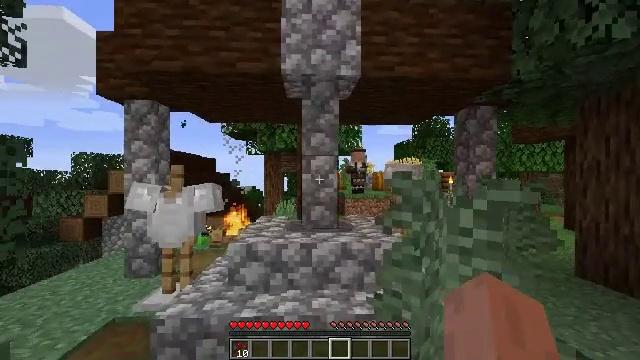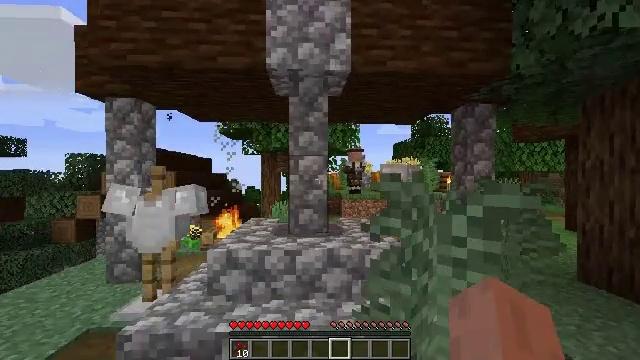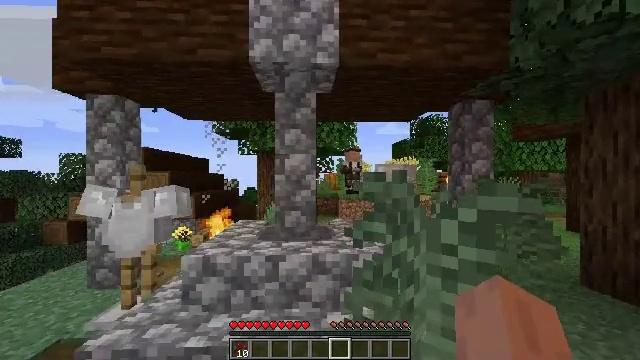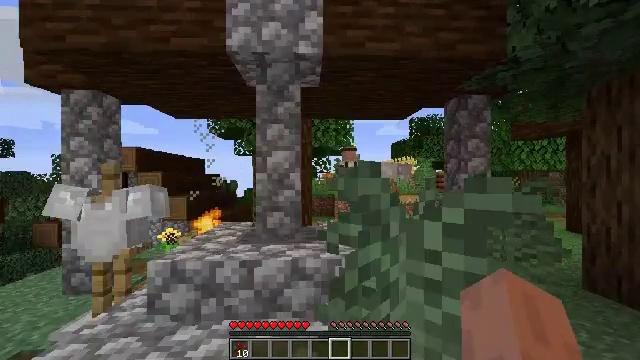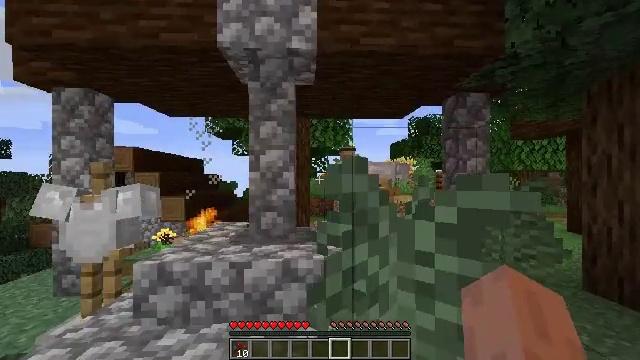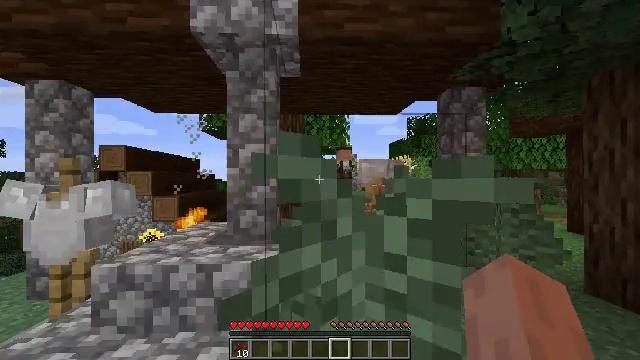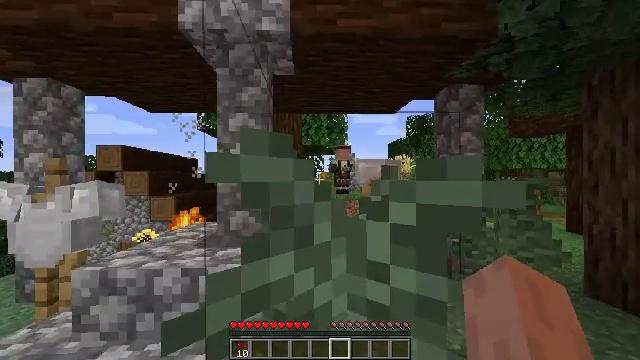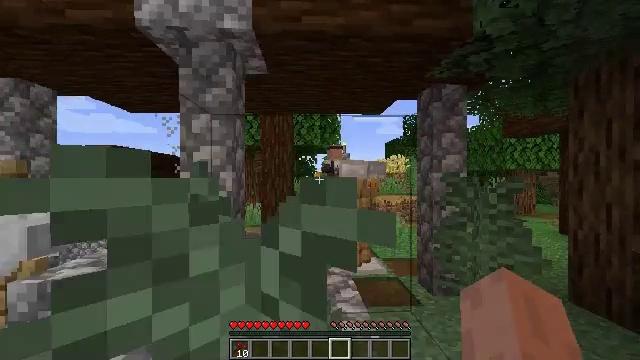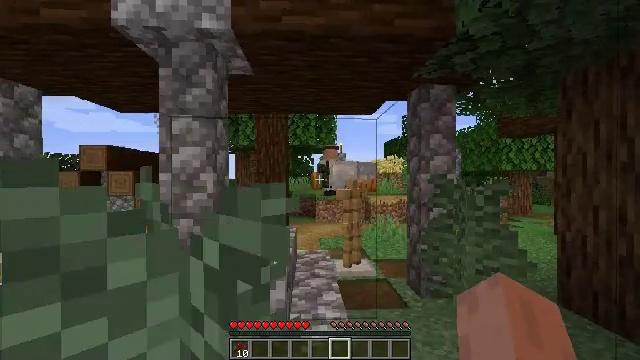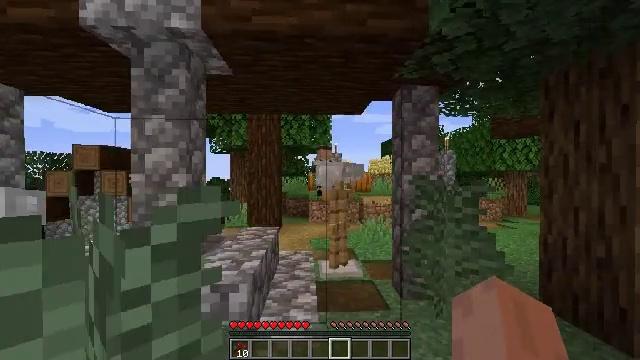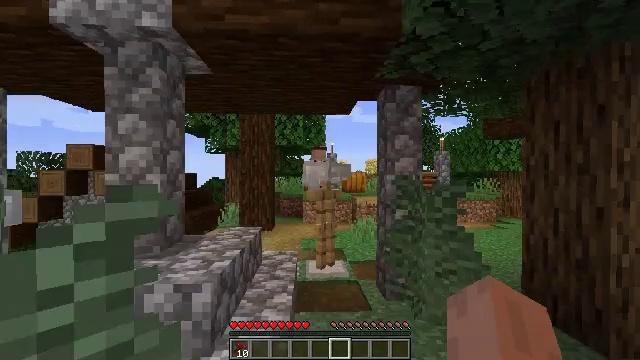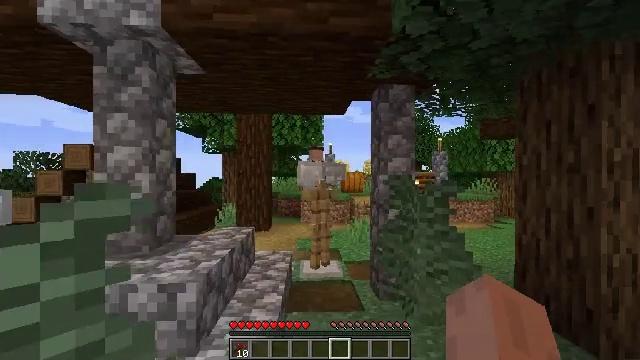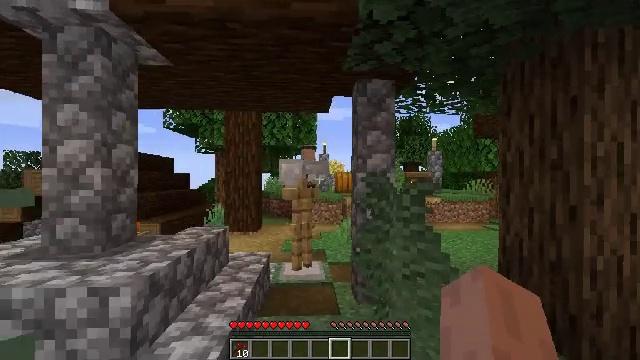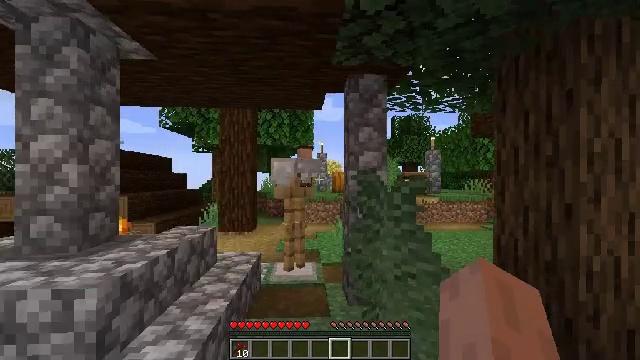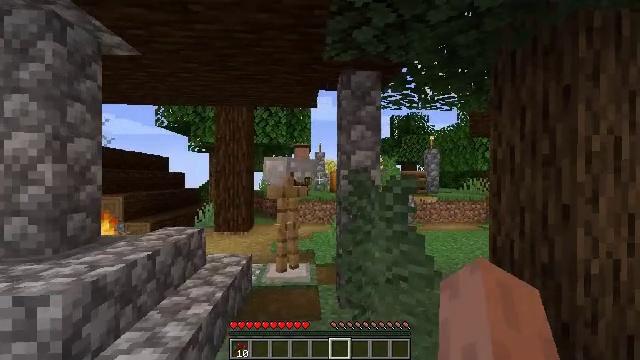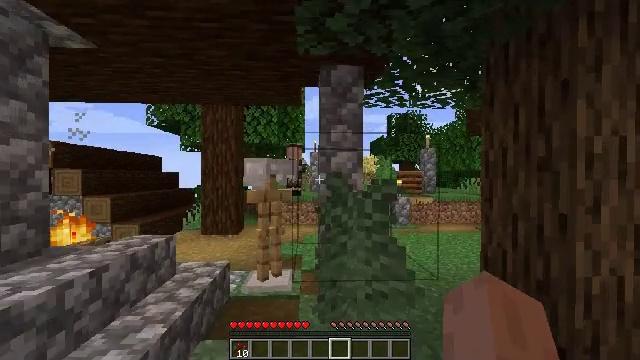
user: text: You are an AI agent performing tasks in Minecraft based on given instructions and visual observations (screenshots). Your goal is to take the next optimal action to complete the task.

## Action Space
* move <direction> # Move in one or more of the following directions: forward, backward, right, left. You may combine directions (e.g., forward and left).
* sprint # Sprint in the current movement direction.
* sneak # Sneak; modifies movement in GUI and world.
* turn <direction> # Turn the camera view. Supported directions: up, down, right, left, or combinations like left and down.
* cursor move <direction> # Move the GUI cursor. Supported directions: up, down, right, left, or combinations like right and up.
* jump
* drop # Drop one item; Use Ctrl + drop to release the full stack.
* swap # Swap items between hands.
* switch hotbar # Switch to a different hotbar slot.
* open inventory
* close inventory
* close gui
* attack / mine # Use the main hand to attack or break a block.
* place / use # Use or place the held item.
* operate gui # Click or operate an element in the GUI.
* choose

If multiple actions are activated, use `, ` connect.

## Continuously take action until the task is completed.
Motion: motion action
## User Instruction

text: Collect the purple carpet.
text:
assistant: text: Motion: move forward and move right
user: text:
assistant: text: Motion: move forward and move right
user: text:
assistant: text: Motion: move forward and move right
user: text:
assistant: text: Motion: move forward and move right
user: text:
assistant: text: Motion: move forward and move right
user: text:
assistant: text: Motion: move right
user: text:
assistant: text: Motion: move right
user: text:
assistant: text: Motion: move right
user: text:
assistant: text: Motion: move right
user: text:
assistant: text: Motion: move right
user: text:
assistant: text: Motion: move forward and move right
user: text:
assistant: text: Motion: move forward and move right
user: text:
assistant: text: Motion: move forward and move right
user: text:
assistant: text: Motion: move forward and move right
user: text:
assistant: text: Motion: move forward and move right
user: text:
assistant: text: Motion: move forward
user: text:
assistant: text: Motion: move forward
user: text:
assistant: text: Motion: move forward
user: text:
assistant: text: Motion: move forward
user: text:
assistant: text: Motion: move forward
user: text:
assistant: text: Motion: move forward
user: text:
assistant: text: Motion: move forward and move right, turn right
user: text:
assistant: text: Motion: move forward and move right, turn right and down
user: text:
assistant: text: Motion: move forward and move right, turn right and down
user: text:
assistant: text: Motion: move forward and move right
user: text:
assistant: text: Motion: move forward and move right
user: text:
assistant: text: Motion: move forward and move right
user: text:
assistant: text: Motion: move forward and move right
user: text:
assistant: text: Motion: move forward
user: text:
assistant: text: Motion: move forward